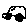
Label: car